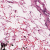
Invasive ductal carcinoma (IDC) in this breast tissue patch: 0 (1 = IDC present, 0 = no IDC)